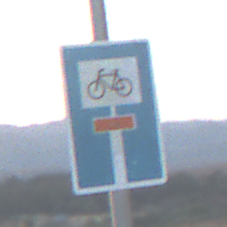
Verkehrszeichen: SackgasseRadverkehrDurchlaessig
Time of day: SunriseSunset
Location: Outdoor (Nature)
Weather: Clear
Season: NotSpecified
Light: Natural